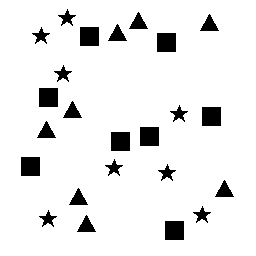
Squares: 8
Triangles: 8
Stars: 8
Total shapes: 24